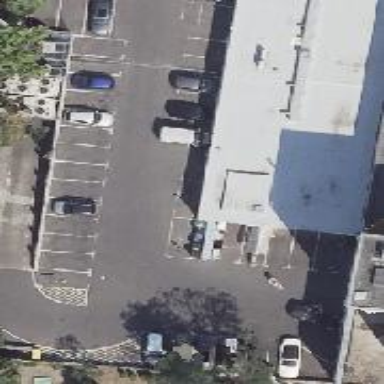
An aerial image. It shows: Building with flat silver roof.